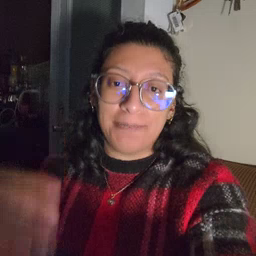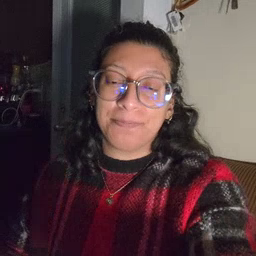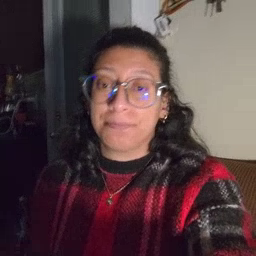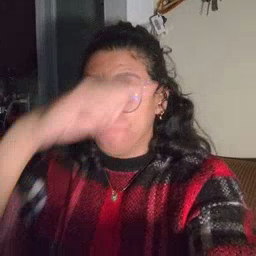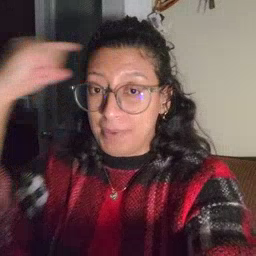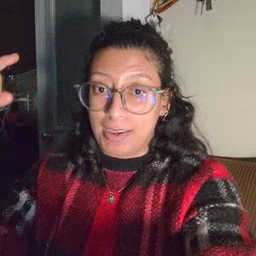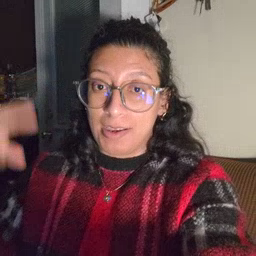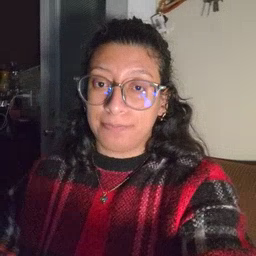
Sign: black